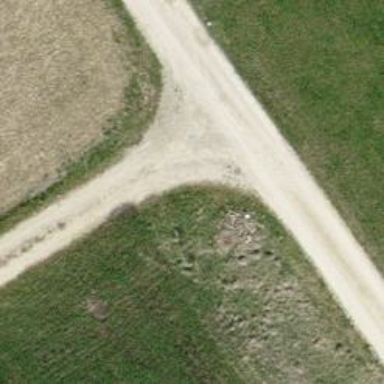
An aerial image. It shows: Unpaved track with grade2 track type.